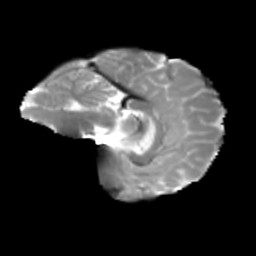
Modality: T2w
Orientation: sagittal
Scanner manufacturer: siemens
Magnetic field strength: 3 T
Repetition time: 4 s
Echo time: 0.0594 s